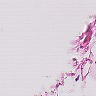
Metastatic tissue present: no